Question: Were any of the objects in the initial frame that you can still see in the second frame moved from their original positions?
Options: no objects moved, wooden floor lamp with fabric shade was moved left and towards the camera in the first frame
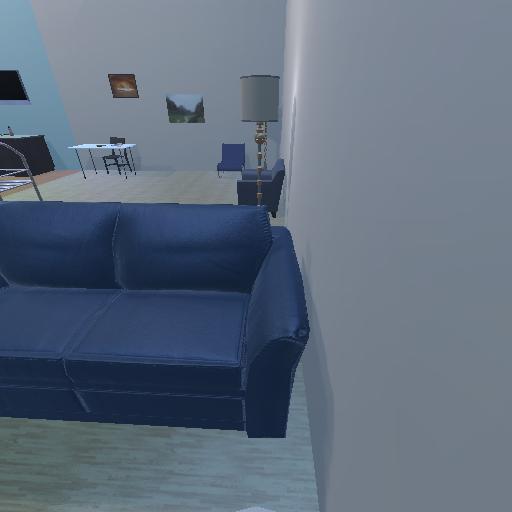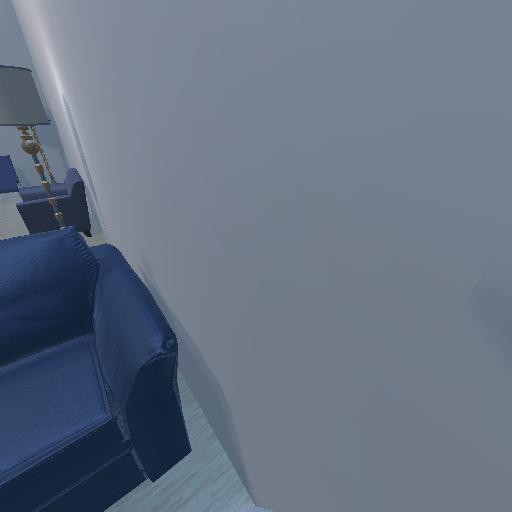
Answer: no objects moved